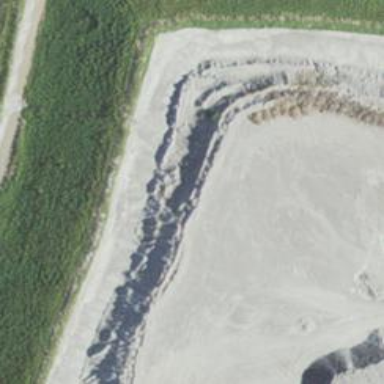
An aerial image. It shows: Quarry area.